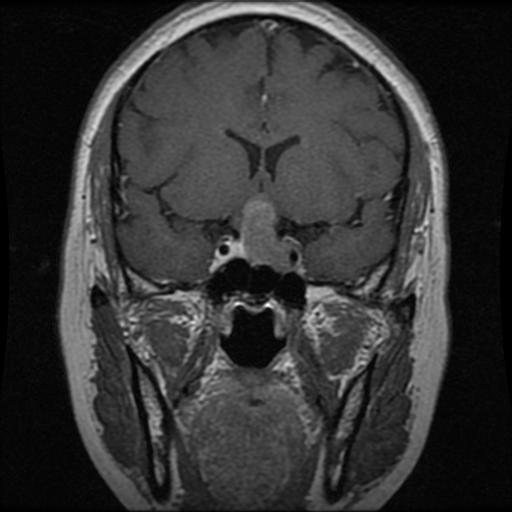
Label: pituitary